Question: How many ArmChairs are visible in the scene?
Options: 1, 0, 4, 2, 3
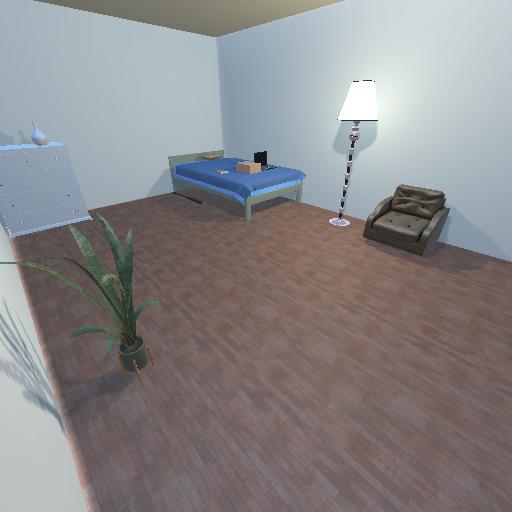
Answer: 1